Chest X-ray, PA view. Patient: 46 years old, sex F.
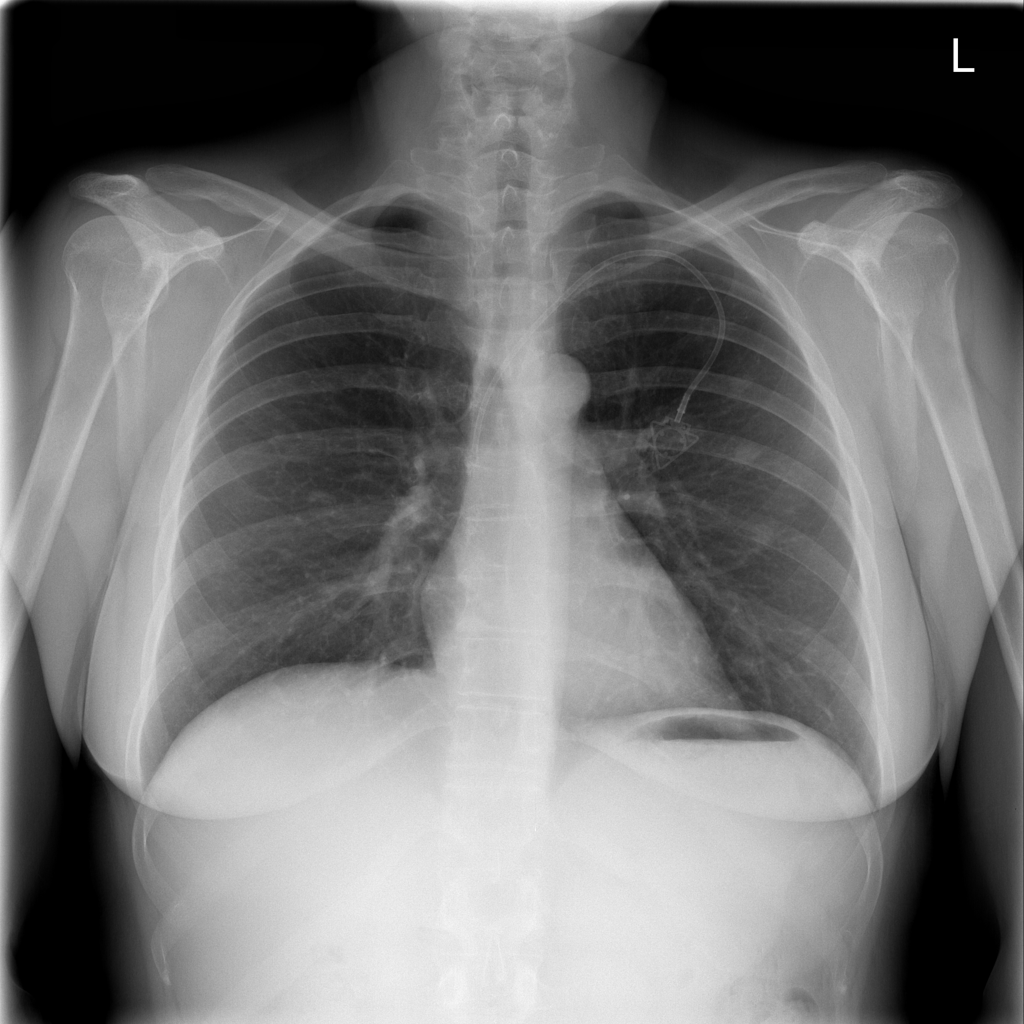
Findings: No Finding